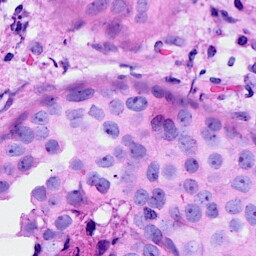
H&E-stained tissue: Breast